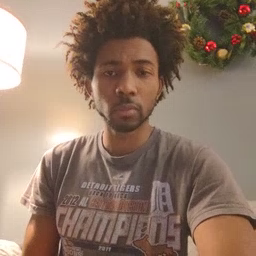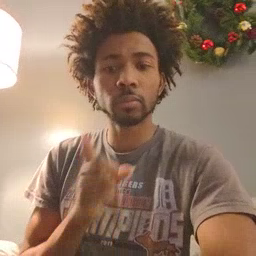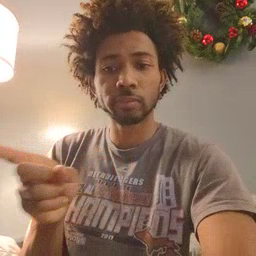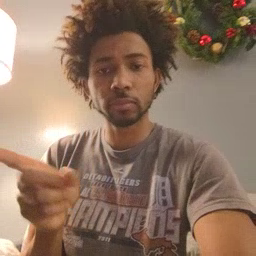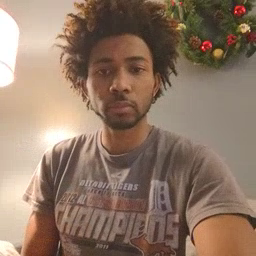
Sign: hesheit